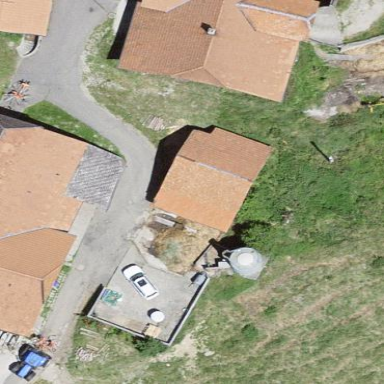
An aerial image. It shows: Rural barn.